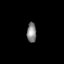
Tissue: prostate
Cell type: T cells
Senescence score: 0.8023
Nuclear area (px): 182
Mean DAPI intensity: 134.736